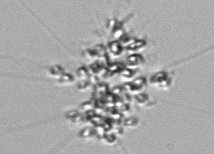
Label: Chaetoceros_didymus_TAG_external_flagellate